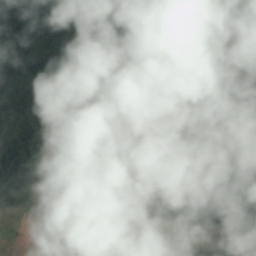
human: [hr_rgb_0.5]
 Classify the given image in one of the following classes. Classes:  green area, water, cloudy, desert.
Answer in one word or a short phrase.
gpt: cloudy